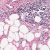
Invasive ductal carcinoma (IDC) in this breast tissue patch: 1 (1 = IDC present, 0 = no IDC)